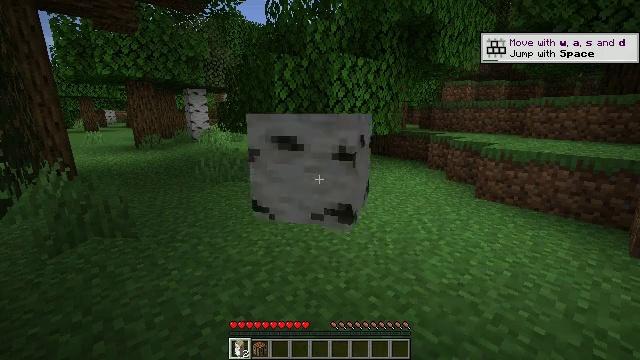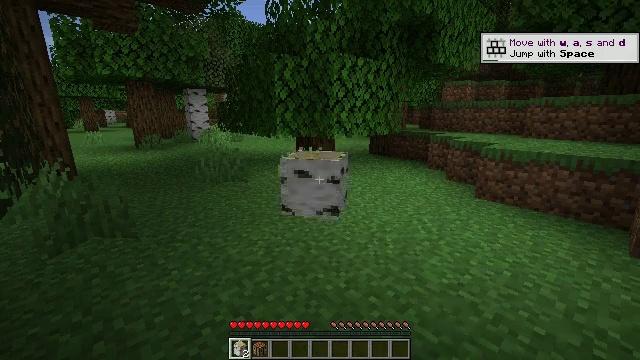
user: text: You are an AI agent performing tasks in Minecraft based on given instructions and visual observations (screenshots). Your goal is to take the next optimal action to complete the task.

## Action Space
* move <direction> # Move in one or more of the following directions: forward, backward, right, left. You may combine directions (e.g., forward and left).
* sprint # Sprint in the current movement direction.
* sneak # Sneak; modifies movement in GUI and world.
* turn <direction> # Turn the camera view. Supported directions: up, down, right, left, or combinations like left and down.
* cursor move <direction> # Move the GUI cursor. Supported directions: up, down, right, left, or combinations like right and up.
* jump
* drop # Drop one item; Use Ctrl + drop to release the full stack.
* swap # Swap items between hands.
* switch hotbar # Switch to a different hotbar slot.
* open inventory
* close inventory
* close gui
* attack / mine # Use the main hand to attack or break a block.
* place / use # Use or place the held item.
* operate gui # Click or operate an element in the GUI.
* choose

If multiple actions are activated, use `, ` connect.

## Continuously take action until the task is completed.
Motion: motion action
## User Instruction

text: Drop a birch log.
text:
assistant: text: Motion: drop
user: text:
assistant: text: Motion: drop